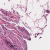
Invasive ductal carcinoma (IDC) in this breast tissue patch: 0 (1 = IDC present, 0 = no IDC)